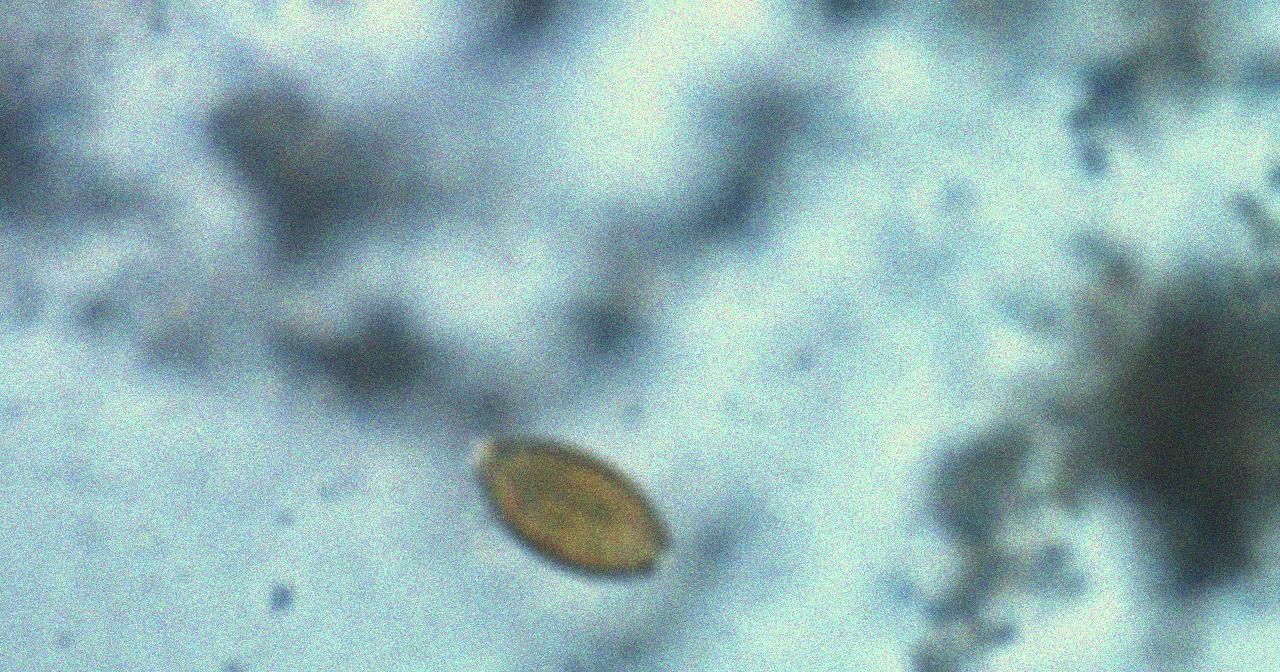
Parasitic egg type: Trichuris trichiura